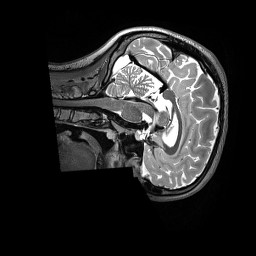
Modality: T2w
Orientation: sagittal
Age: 21
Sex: female
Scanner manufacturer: siemens
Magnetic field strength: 3 T
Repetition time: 3.2 s
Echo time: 0.562 s